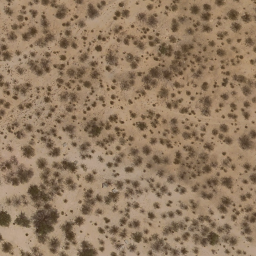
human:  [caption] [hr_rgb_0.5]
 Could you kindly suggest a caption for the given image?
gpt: This is a chaparral .

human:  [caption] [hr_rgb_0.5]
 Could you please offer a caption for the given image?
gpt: Lots of plants scattered in the loess ground. .

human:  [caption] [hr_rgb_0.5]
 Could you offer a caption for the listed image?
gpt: There are some grey plants scattered on the ground .

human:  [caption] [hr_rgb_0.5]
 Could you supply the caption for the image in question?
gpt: Lots of plants scattered on the ground. .

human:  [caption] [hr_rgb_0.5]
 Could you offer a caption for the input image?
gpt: Some grey plants are scattered in the loess ground .